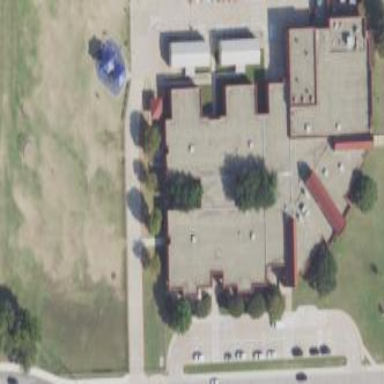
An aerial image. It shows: School building.